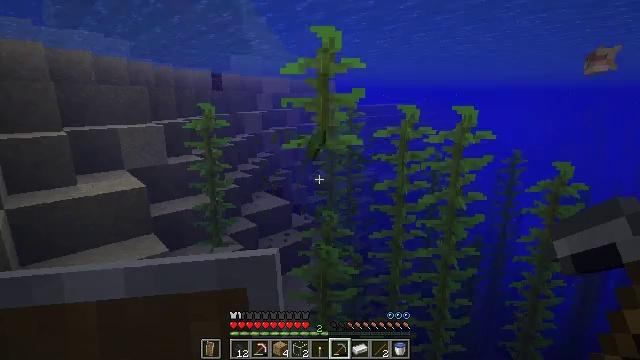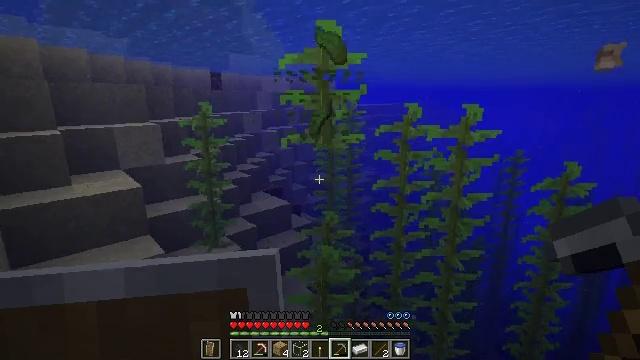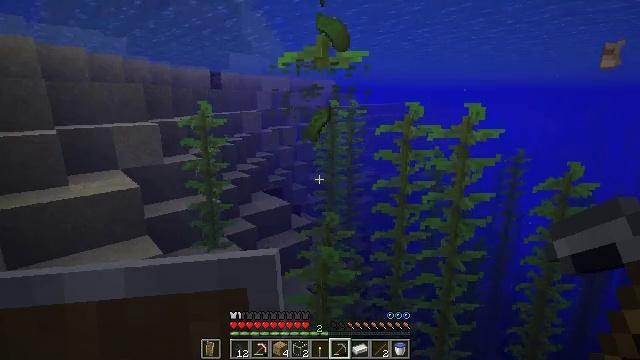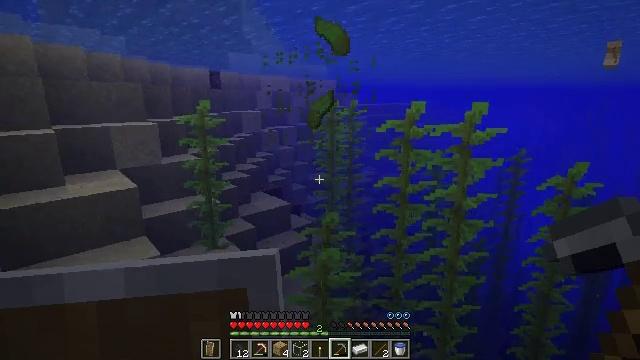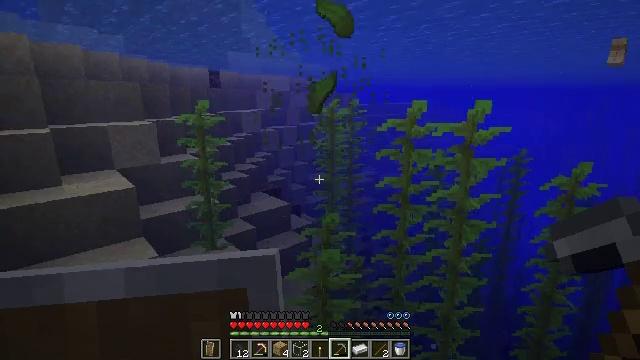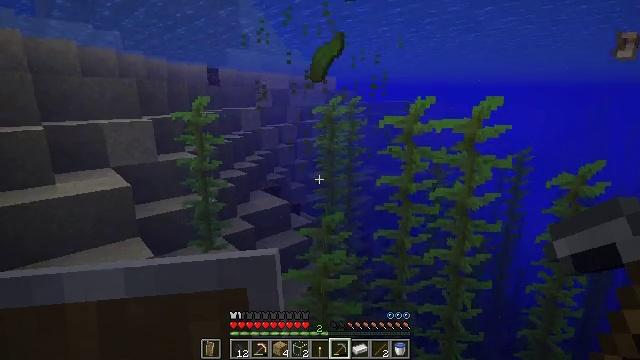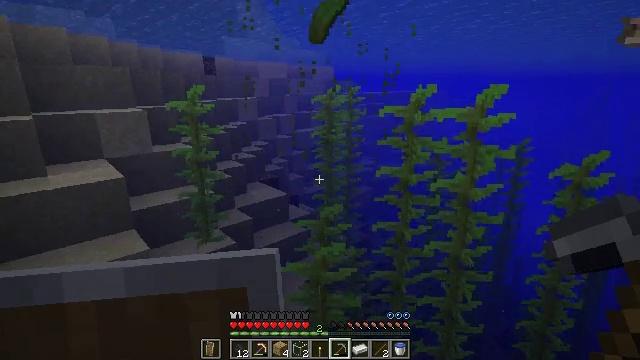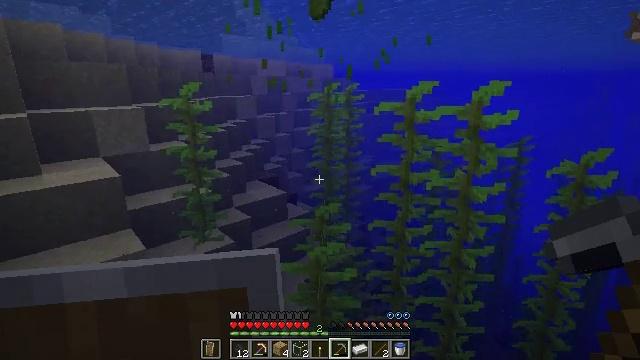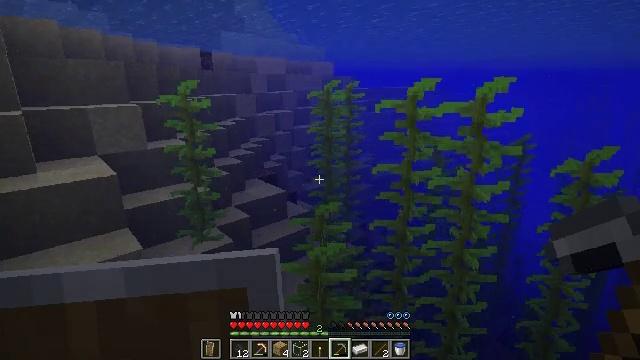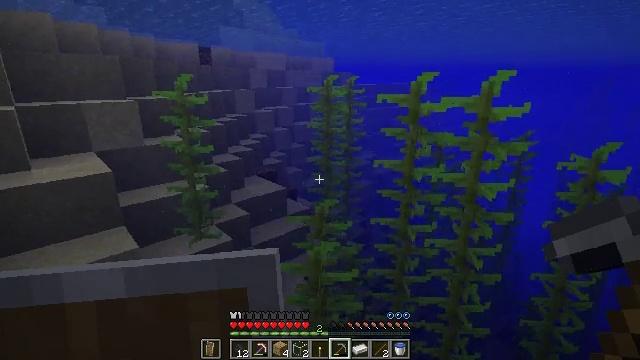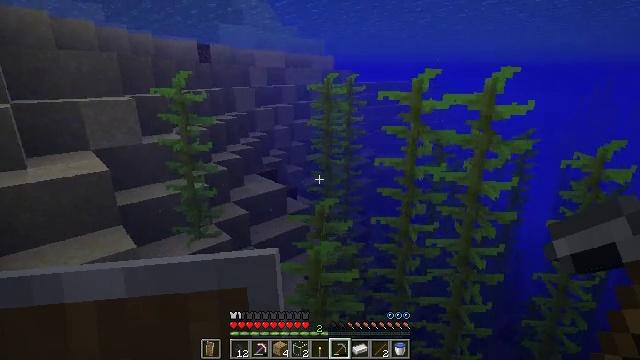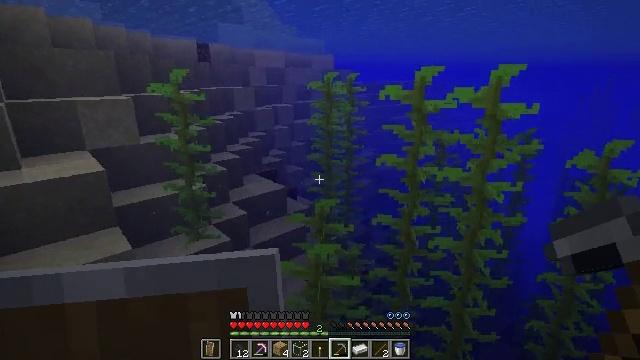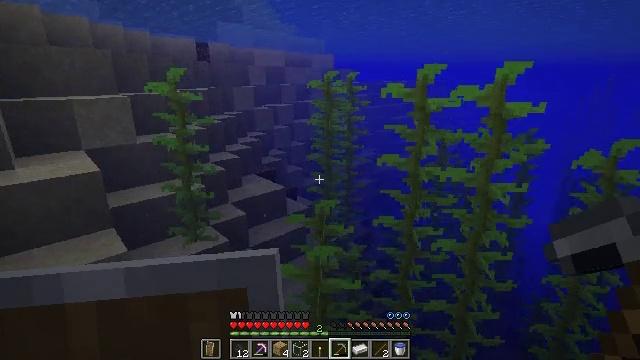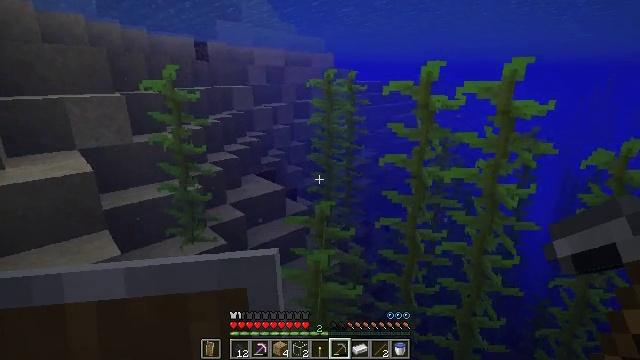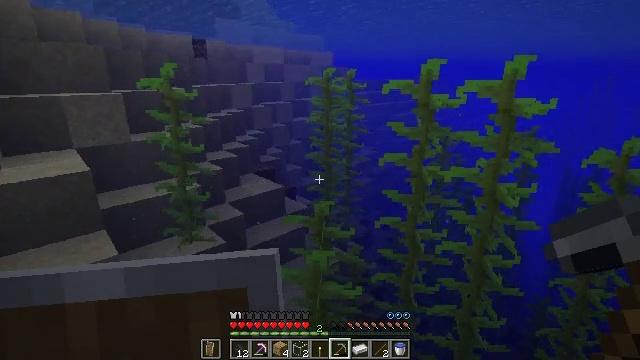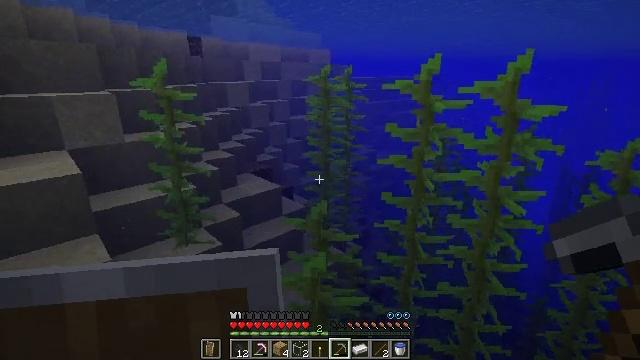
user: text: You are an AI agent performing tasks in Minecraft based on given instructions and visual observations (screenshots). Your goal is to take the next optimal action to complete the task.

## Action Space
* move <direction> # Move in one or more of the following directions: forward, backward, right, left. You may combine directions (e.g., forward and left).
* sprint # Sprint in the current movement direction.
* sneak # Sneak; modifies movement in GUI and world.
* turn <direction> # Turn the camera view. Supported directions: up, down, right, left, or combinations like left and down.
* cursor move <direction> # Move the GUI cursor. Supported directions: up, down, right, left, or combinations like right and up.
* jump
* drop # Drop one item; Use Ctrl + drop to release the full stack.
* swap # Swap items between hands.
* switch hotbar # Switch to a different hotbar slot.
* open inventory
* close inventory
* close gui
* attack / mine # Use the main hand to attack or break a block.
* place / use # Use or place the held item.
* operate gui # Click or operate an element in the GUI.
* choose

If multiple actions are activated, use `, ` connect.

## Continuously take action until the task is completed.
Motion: motion action
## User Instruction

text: Collect kelp by swimming through it.
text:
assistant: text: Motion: move forward, attack / mine
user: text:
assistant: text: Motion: move forward, attack / mine
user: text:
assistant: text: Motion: move forward, attack / mine
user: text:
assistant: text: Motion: move forward, attack / mine
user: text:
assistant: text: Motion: move forward, attack / mine
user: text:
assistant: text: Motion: move forward, turn down, attack / mine
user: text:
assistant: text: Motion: move forward, attack / mine
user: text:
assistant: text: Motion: move forward, attack / mine
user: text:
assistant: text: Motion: move forward
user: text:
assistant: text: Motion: move forward
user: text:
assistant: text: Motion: move forward
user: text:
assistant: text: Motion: move forward
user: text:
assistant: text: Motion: move forward
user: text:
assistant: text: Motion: move forward, jump
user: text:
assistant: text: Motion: move forward, jump
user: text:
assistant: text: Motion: move forward, jump
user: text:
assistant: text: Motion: move forward, jump
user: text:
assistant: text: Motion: move forward, jump
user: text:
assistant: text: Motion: move forward, jump
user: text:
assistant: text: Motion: move forward, jump
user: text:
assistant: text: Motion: move forward, jump
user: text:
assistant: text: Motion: move forward, jump
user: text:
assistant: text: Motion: move forward, jump
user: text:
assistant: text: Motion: move forward, jump
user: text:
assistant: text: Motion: move forward, jump
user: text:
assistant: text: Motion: move forward, jump
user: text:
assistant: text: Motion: move forward, jump
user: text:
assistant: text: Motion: move forward, jump
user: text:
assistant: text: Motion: move forward, turn right and down, jump
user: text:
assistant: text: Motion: move forward, turn right and down, jump